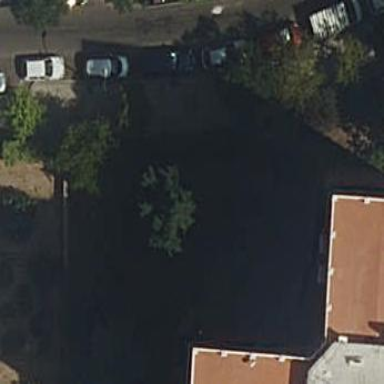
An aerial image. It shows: Garden with kerb barrier.